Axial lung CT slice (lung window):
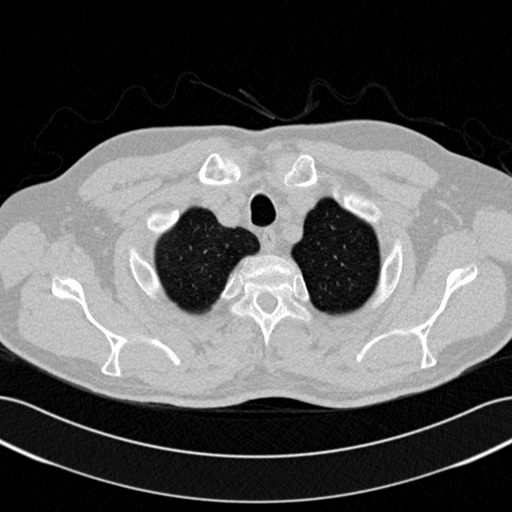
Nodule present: no